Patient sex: F
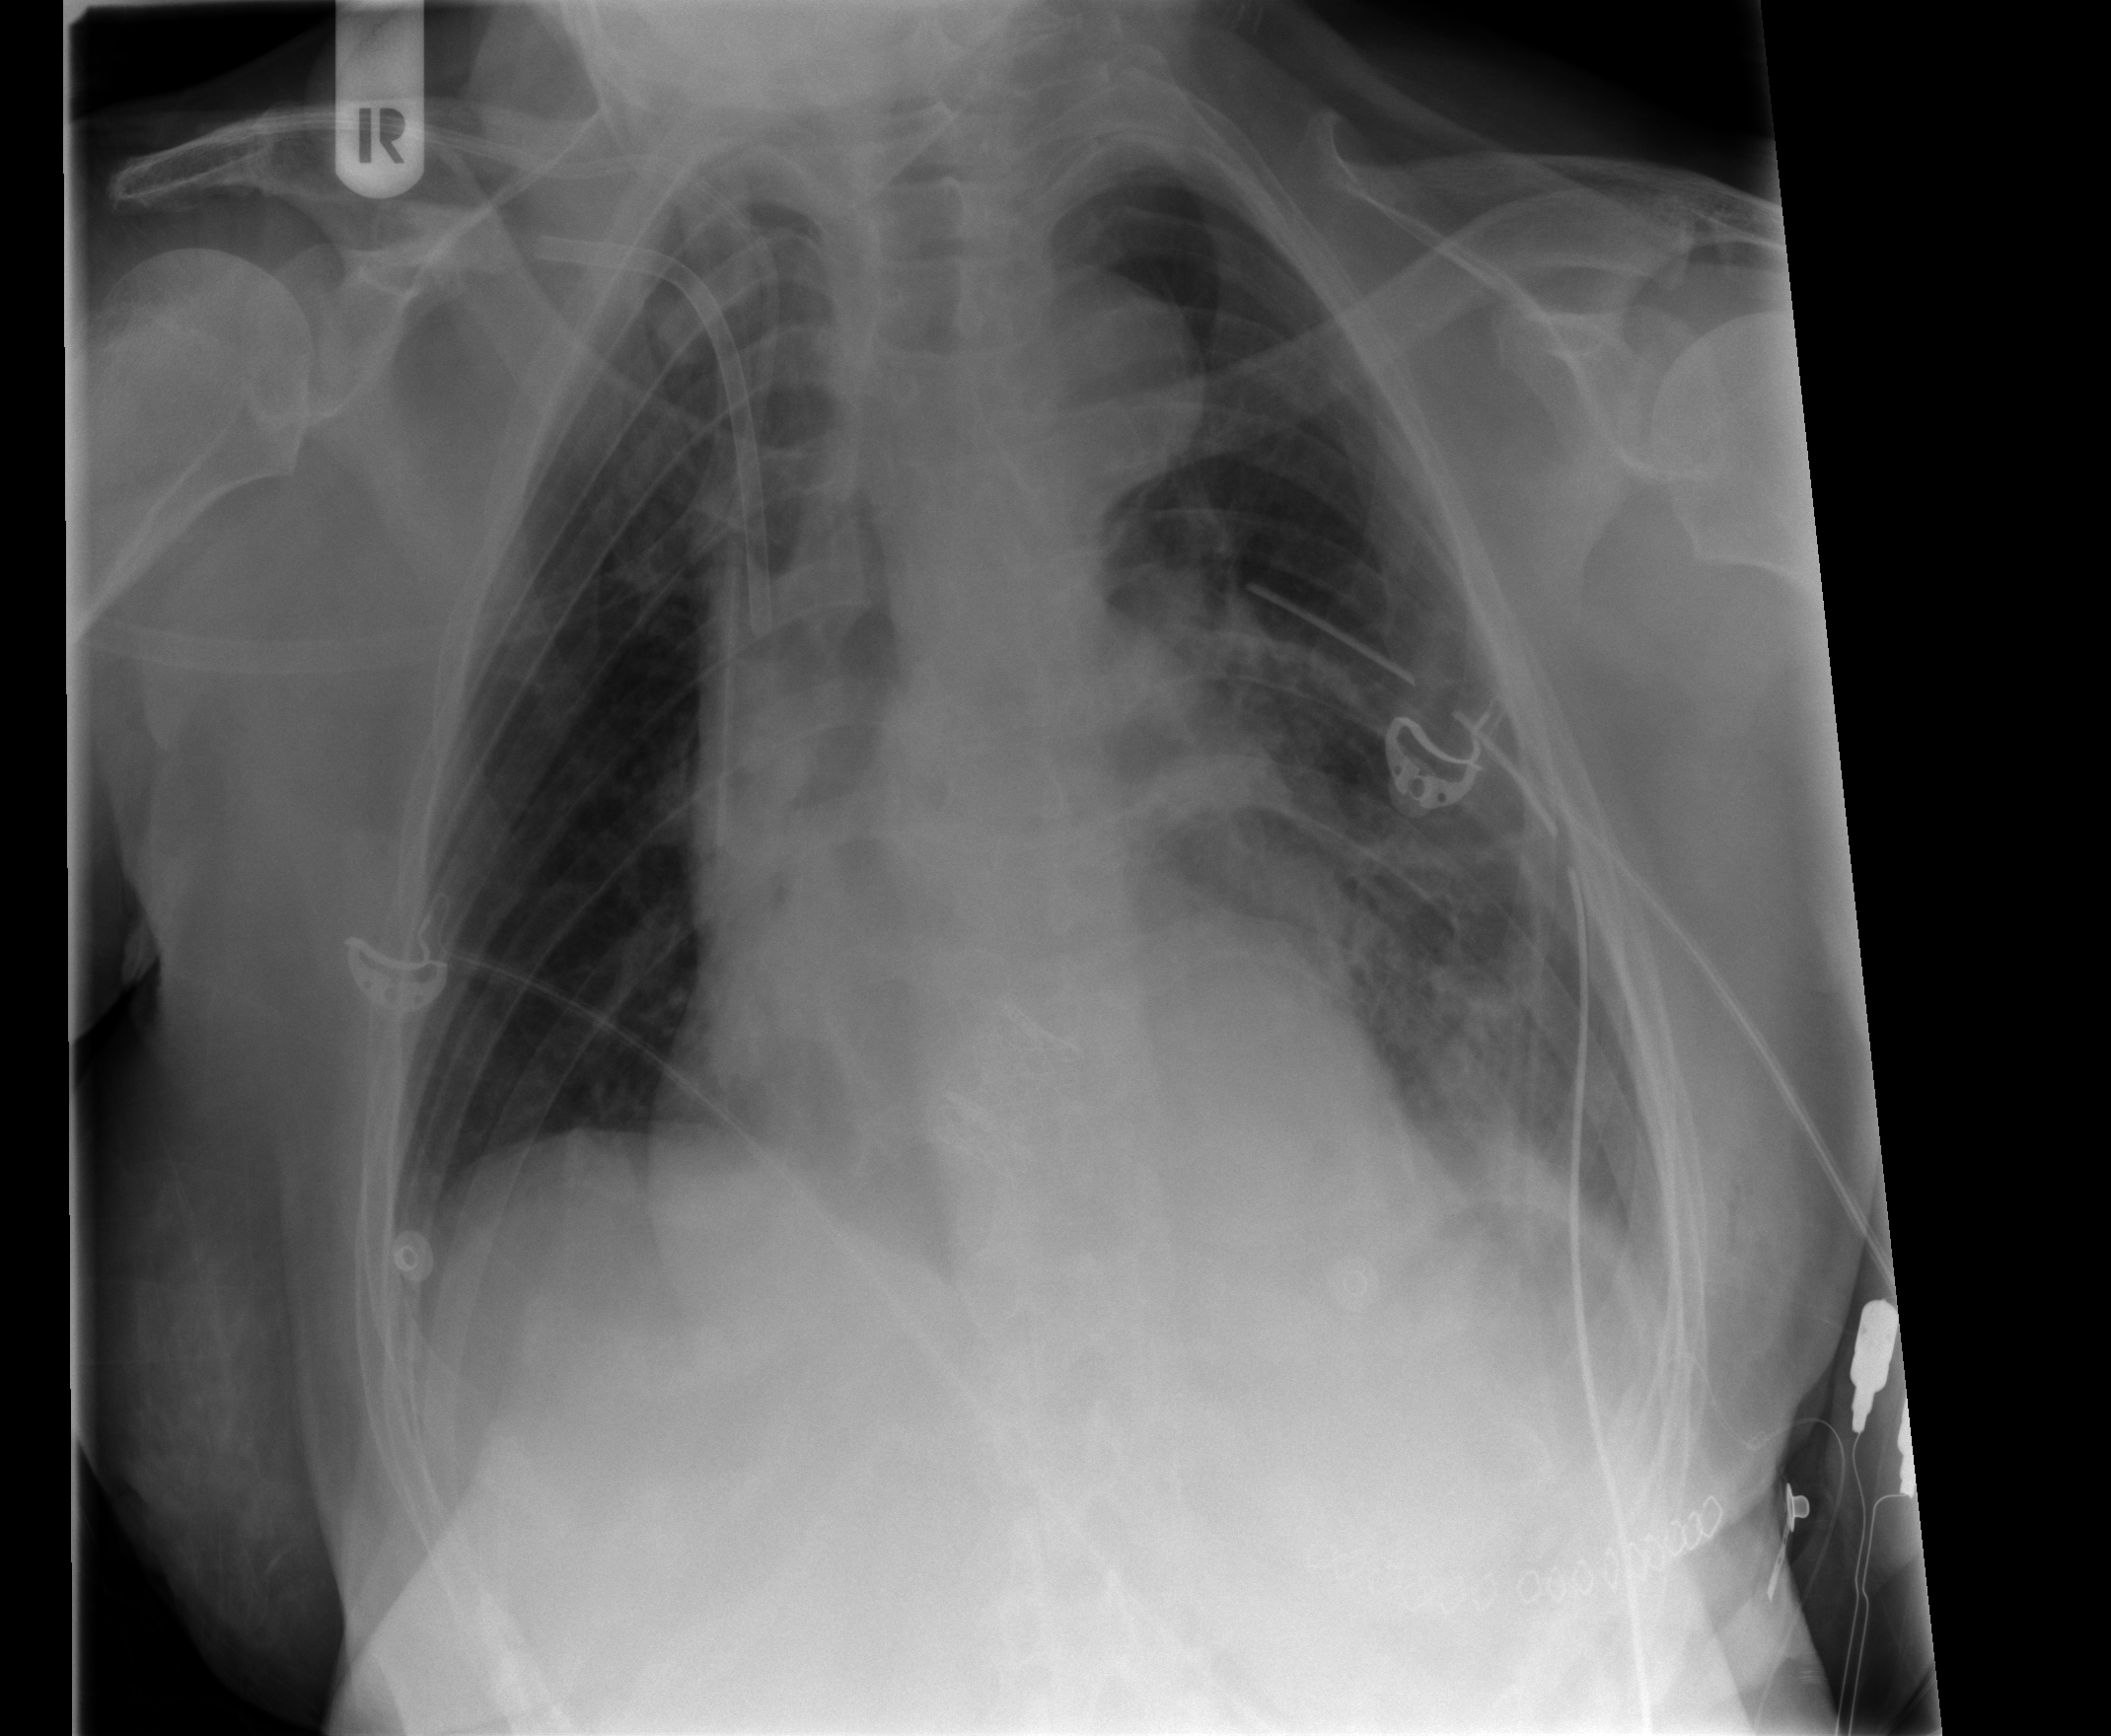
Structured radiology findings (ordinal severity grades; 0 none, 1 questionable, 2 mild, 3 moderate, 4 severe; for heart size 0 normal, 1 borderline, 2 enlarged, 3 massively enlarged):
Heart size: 2
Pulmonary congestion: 2
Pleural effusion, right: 1
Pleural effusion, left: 2
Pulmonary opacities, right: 0
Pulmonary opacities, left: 2
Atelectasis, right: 0
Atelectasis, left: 2